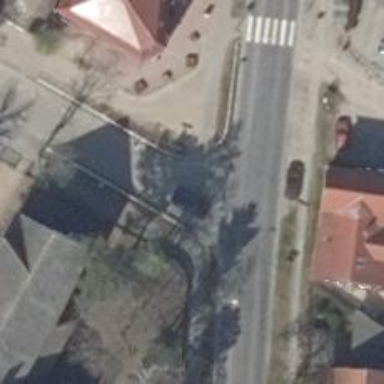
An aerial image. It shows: Road with "give way" sign.